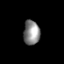
Tissue: prostate
Cell type: T cells
Senescence score: 0.3232
Nuclear area (px): 389
Mean DAPI intensity: 138.165